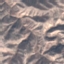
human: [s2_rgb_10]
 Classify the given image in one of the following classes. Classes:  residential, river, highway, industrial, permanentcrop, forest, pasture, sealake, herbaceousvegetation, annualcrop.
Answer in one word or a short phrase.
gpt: HerbaceousVegetation